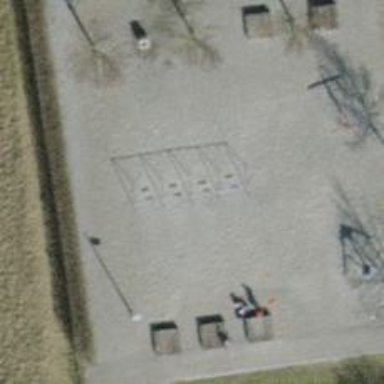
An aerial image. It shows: Playground with swings.